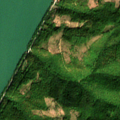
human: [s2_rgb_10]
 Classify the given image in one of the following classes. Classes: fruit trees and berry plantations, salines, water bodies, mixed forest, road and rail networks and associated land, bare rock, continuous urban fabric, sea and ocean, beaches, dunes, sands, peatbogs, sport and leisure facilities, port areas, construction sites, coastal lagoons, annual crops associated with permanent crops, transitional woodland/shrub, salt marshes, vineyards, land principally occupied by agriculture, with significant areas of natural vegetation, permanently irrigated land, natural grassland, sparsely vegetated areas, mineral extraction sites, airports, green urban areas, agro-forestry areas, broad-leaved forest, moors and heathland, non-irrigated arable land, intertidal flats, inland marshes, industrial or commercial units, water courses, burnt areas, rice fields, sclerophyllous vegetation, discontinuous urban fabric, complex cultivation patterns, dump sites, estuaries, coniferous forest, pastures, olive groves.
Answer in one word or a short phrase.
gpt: broad-leaved forest, transitional woodland/shrub, water courses